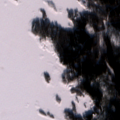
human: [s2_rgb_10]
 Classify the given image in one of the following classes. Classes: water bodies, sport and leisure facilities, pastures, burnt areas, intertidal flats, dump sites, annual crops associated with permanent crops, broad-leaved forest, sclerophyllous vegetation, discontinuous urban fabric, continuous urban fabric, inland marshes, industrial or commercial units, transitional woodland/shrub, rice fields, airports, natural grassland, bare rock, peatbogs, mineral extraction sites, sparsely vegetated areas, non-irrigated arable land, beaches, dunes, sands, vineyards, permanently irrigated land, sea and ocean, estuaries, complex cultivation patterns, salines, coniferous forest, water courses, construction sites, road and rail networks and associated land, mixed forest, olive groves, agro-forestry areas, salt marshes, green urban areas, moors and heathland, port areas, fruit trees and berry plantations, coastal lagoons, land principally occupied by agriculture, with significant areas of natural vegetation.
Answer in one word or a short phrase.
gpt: coniferous forest, mixed forest, sea and ocean